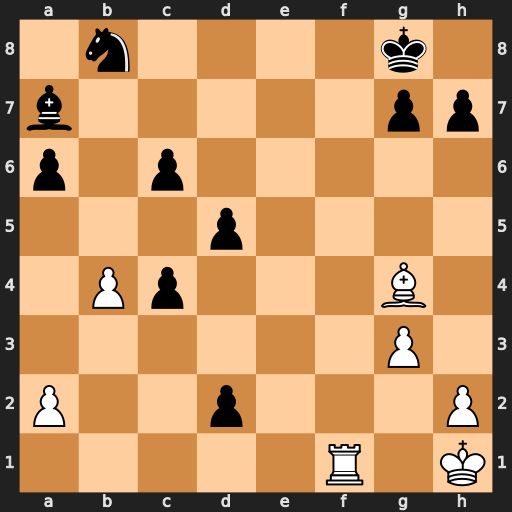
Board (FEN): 1n4k1/b5pp/p1p5/3p4/1Pp3B1/6P1/P2p3P/5R1K
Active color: w
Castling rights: -
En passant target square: -
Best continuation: Be6+ Kh8 Rf8#